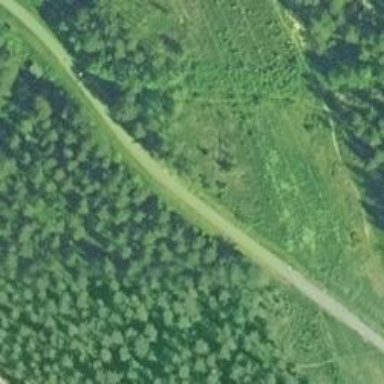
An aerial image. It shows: Asphalt cycleway.